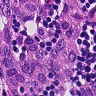
Metastatic tissue present: yes